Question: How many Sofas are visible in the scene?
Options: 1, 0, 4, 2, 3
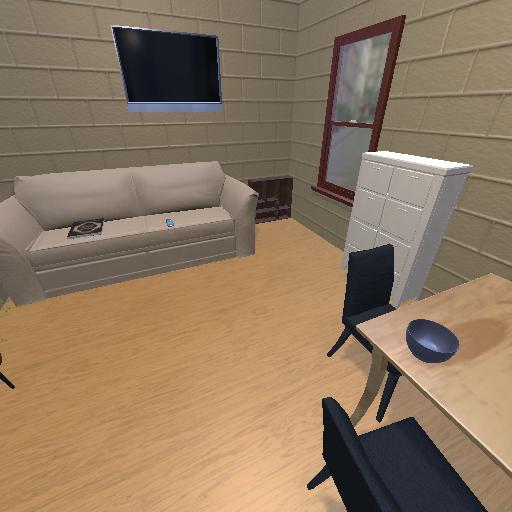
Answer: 1